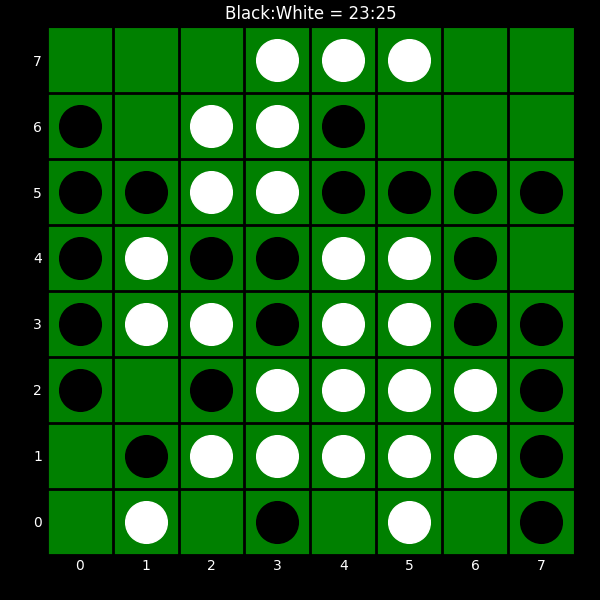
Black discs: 23
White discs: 25